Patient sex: M
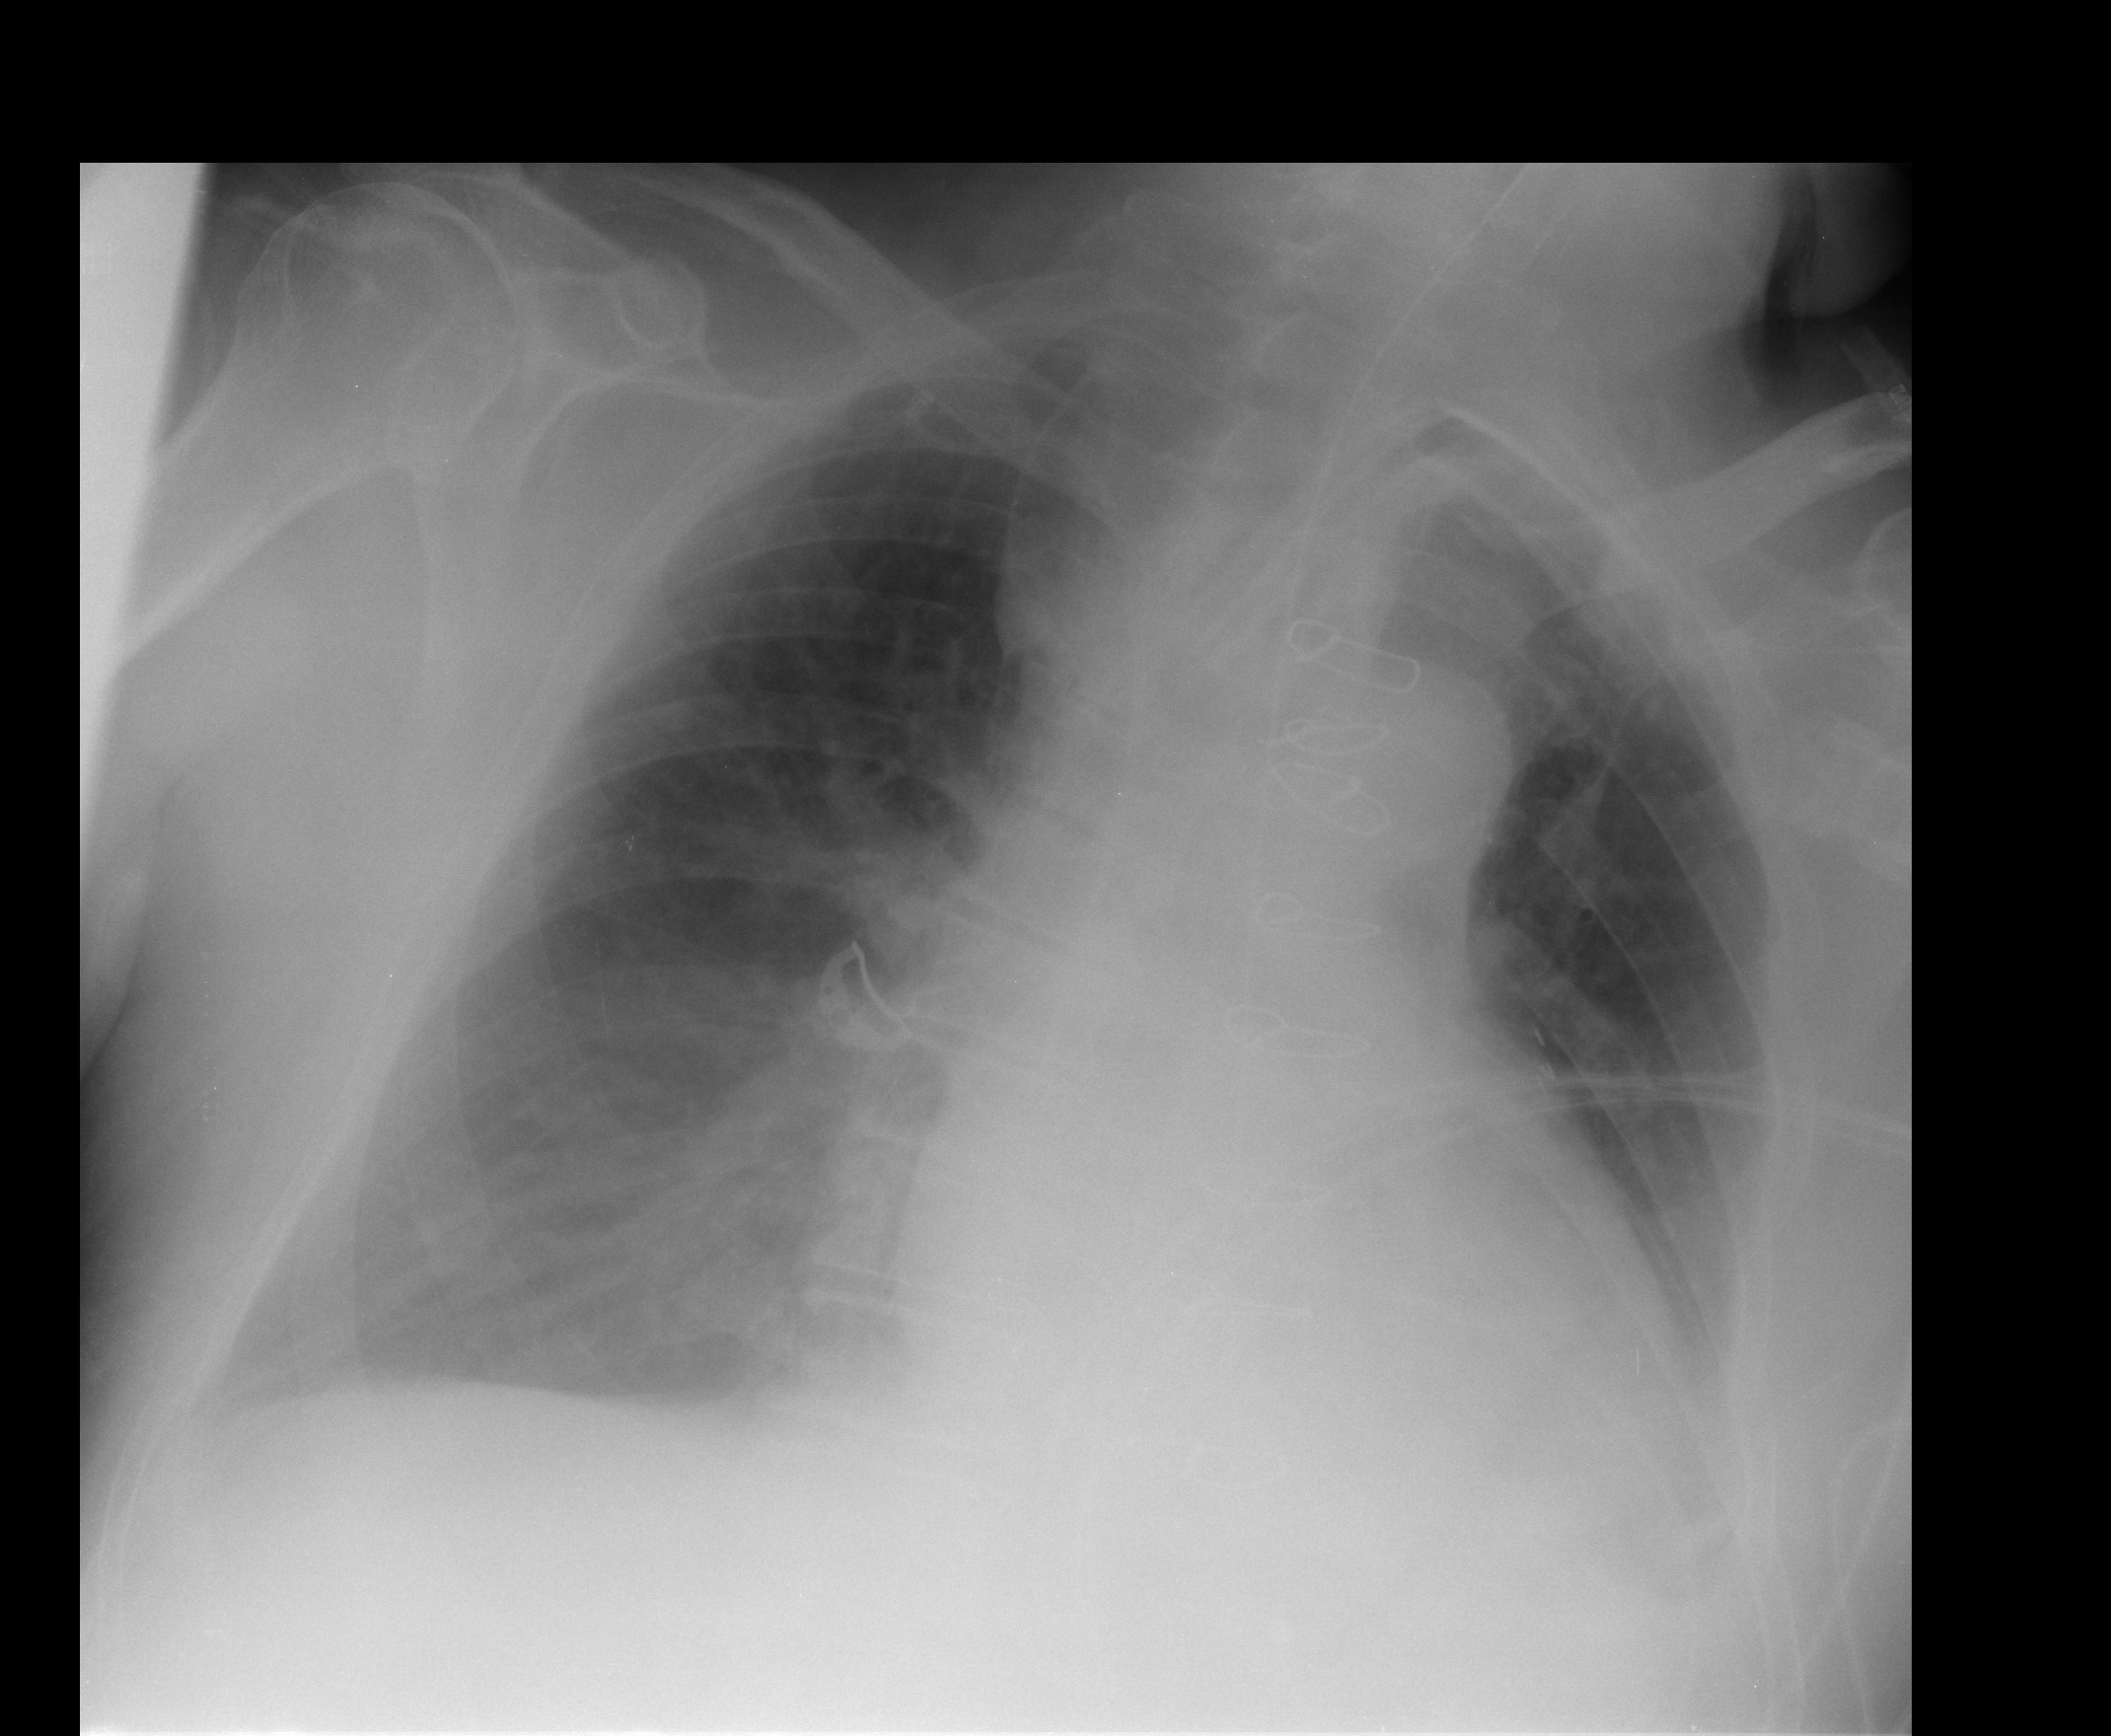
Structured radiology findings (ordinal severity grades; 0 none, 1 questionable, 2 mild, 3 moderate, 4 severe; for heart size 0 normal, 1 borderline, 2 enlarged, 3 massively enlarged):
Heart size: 1
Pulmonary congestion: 0
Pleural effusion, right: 0
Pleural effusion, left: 2
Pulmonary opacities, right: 0
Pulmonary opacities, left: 0
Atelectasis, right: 0
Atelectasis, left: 2